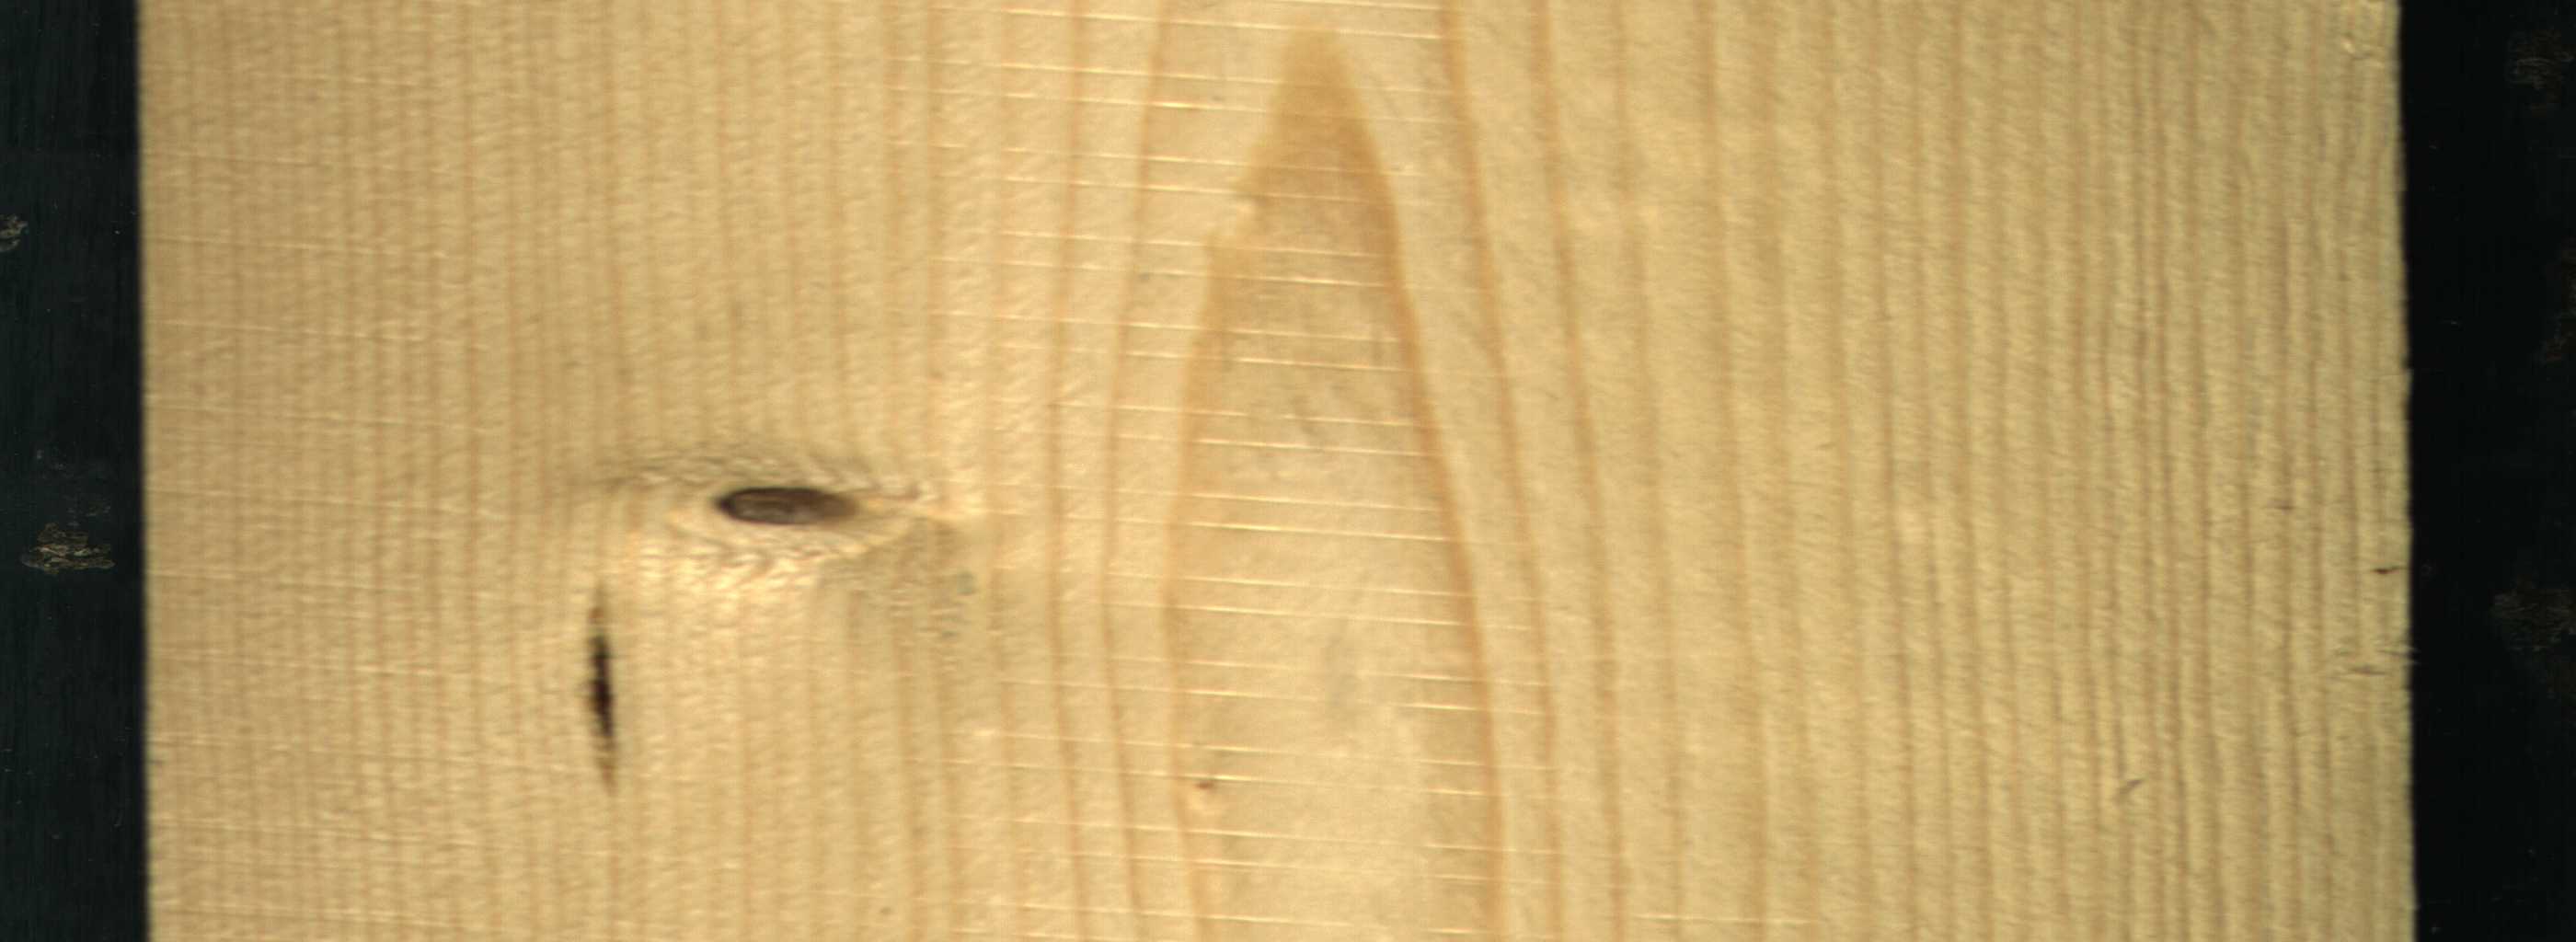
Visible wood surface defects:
resin
Dead_Knot